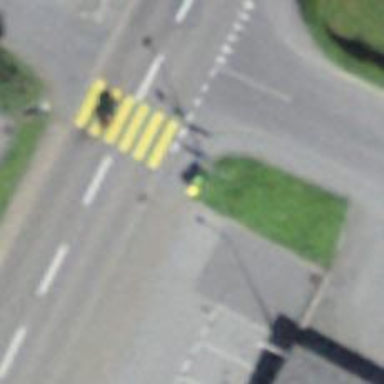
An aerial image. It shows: Post box.